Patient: sex F, age 61
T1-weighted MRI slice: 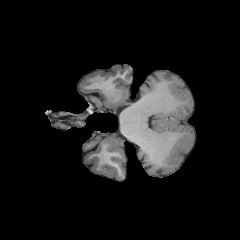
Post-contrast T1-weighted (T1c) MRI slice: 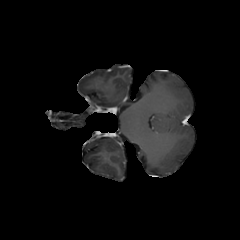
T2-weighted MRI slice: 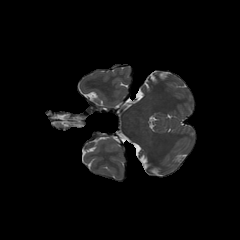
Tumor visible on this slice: no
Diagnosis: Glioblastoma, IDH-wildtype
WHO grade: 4